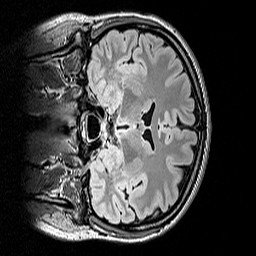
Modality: FLAIR
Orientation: coronal
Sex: female
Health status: ill
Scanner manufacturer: siemens
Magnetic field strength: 3 T
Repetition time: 5 s
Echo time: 0.388 s